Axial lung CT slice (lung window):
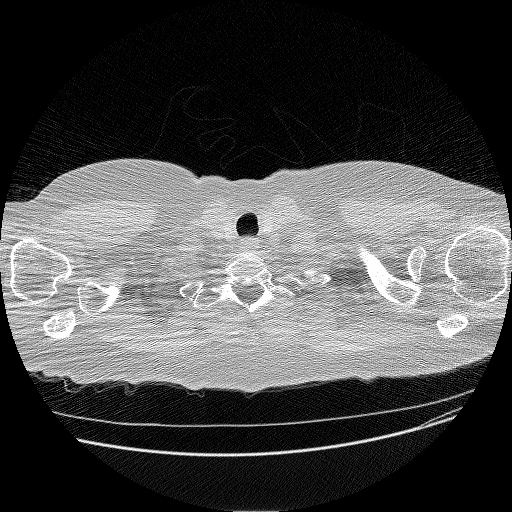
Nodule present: no